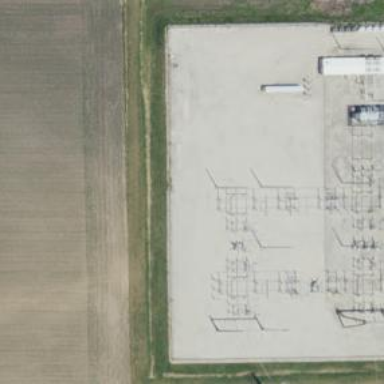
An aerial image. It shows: Switch for power supply.